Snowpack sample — Loveland Pass, Silver Plume, Colorado, USA (12/14/25, 10:50 AM MST)
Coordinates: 39.664, -105.882
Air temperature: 36 °F
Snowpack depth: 67 cm
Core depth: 10 cm
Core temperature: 50 °F
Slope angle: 6°, slope face: 326°
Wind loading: low
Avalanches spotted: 0
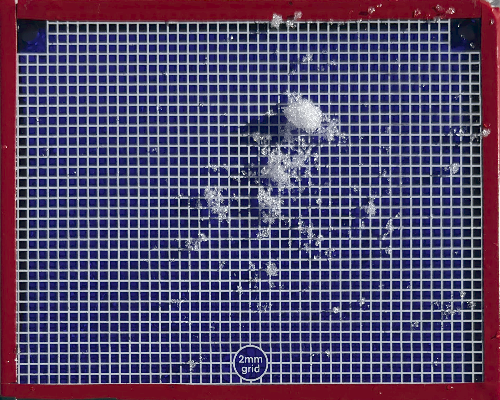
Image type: profile
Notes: No avalanches spotted, very late start to the season with minimal snowpack